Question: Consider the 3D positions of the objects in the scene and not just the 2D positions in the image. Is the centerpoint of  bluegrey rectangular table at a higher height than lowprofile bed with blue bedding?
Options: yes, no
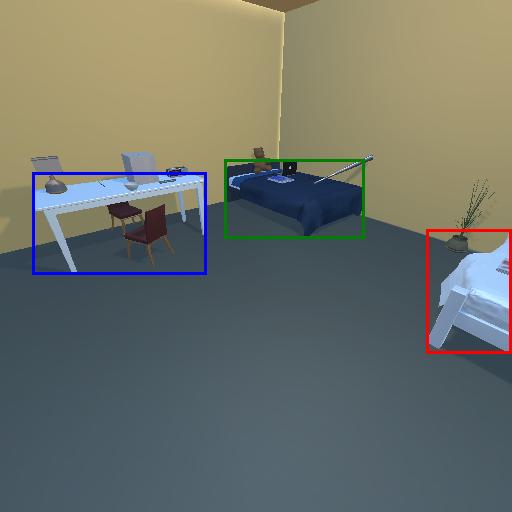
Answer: yes